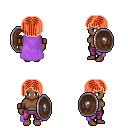
a pixel art fantasy rpg character, female body template, human, dark skin, lavender cape, magenta pants, red pageboy hairstyle, leather bracers, shield, four views (front, back, left, right), 2x2 character sprite sheet, small pixel art, hard edges, no anti-aliasing